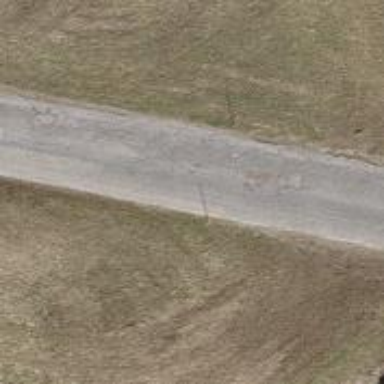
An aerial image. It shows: Tertiary road.